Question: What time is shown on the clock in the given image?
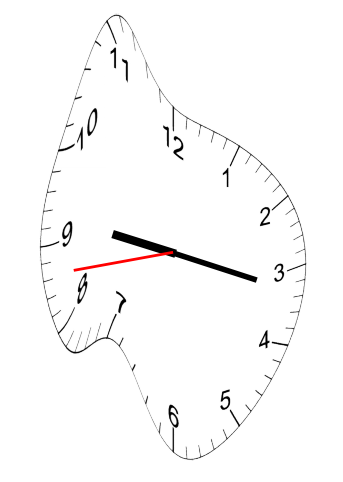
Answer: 09:16:43